Question: The picture shows the balloon popping problem. You need to pop all the balloons in a certain order. The reward for a popped balloon is the product of itself and the values on the left and right balloons. If there is no balloon on the left or right, multiply the value of the balloon on the left or right by 1. You need only find the total maximum reward. Give me the number.
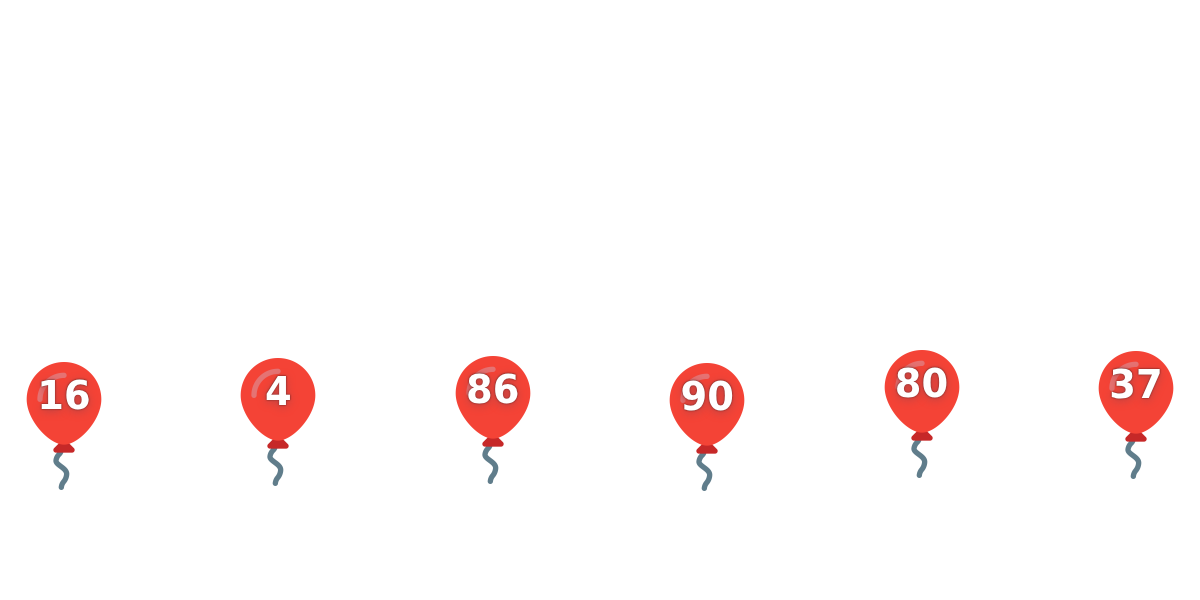
Answer: 930805